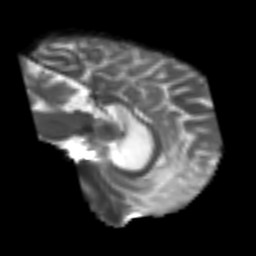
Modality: T2w
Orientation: sagittal
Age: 54
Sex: male
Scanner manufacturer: siemens
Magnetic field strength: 3 T
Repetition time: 5.561 s
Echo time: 0.0788 s